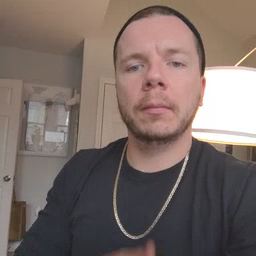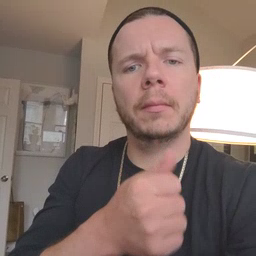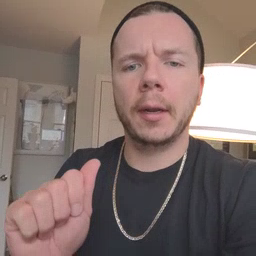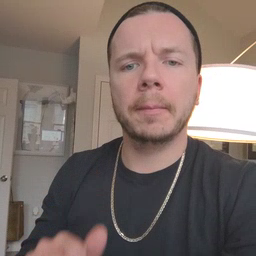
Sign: any